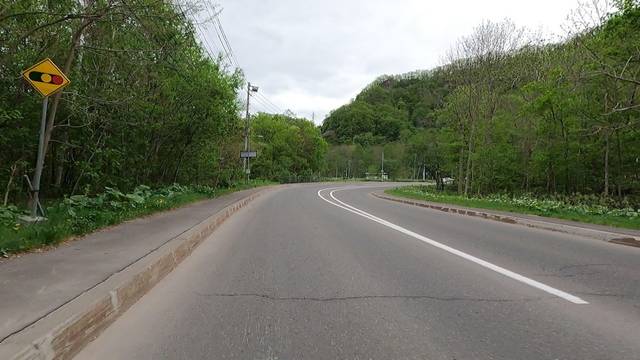
Region: Japan
Coordinates: 42.969, 141.183